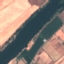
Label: River